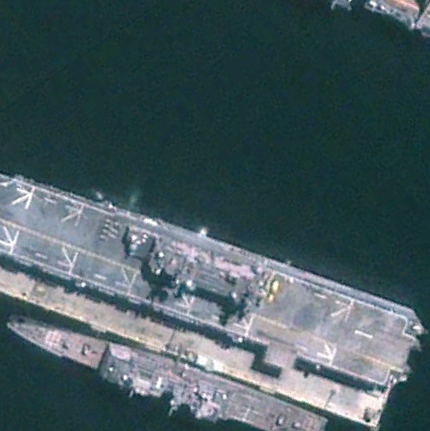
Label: assault